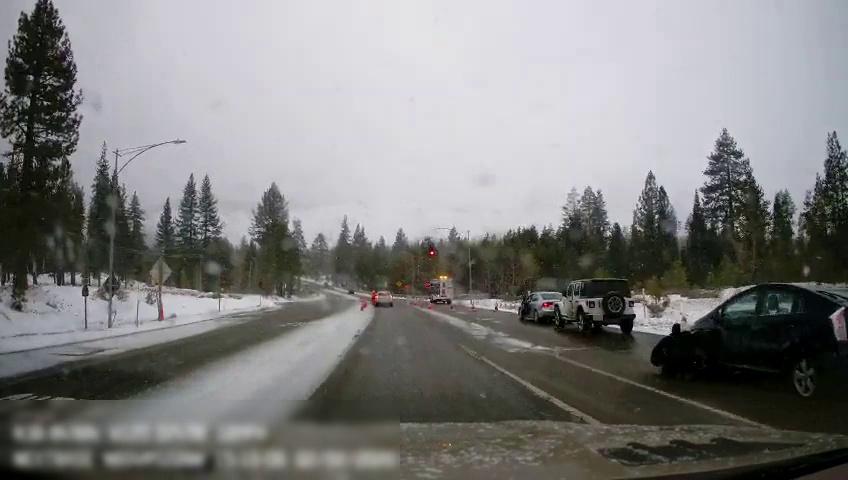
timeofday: Day
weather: Snowy
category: Drivable Space
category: Pedestrians
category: Vehicles | Car
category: Vehicles | SUV
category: Vehicles | Car
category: Vehicles | Truck
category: Vehicles | SUV
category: Pedestrians
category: Lanes | Alternate Lane
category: Lanes | Alternate Lane
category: Traffic | Lights
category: Traffic | Signs
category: Traffic | Signs